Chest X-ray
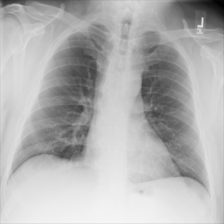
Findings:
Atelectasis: negative
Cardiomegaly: negative
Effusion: negative
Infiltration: negative
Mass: negative
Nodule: negative
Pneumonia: negative
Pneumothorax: negative
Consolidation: negative
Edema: negative
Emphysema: negative
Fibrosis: negative
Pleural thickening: negative
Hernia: negative